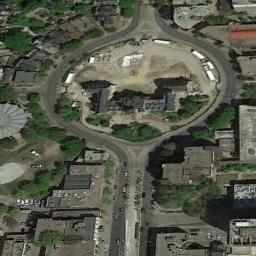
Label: roundabout